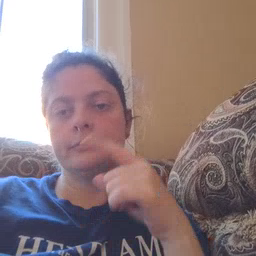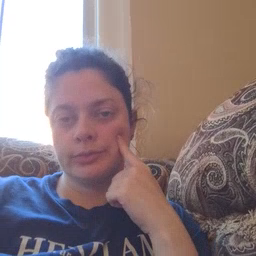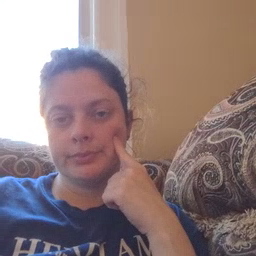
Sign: cheek